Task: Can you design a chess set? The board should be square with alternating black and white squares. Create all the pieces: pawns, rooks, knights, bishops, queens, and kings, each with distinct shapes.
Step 23:
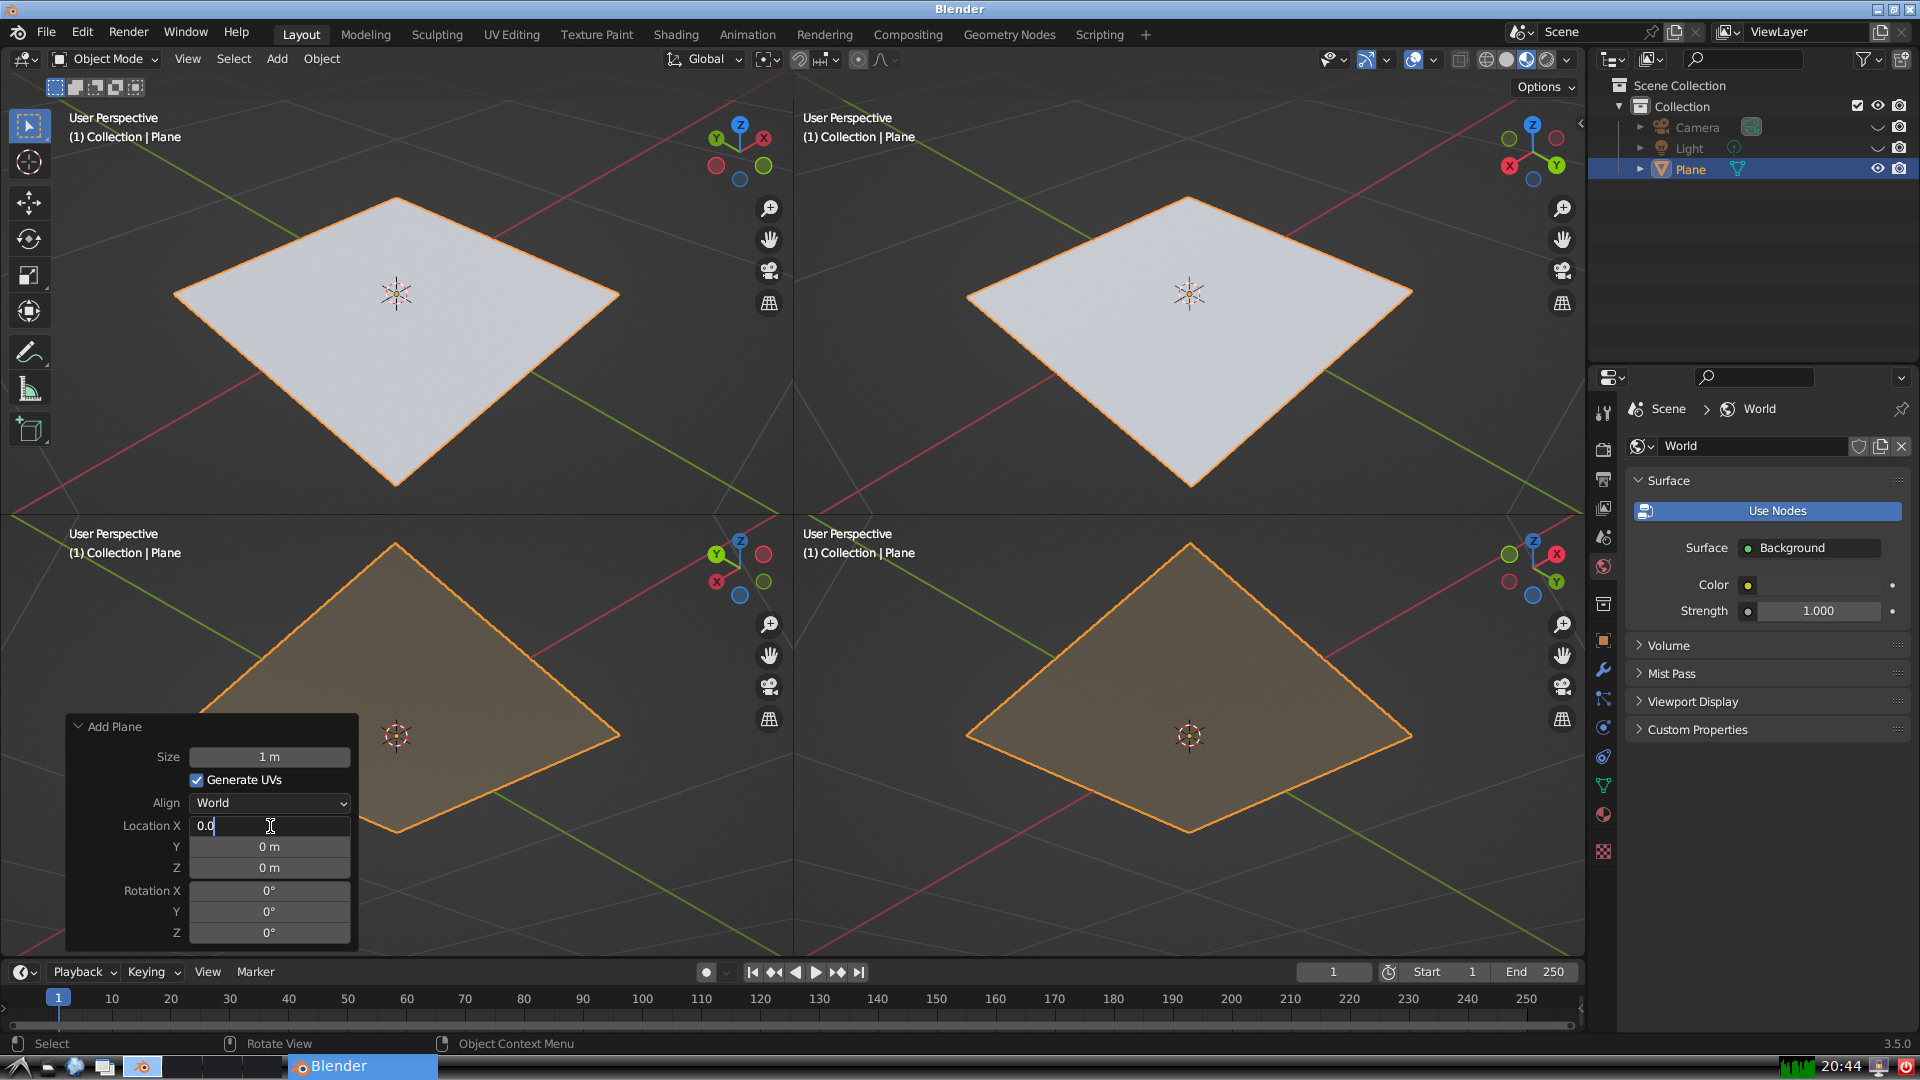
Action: {"key_press": ['Return']}